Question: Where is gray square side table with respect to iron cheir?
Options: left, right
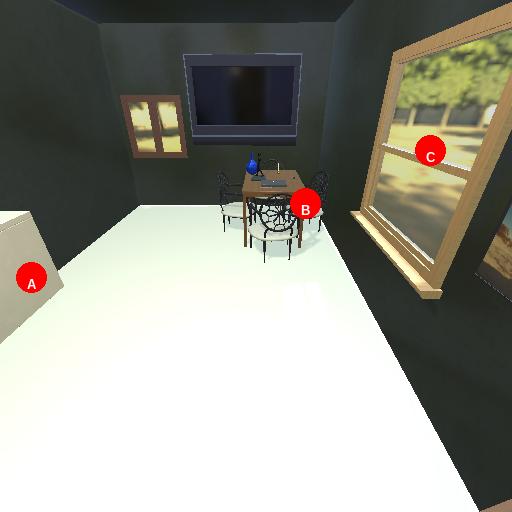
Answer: left